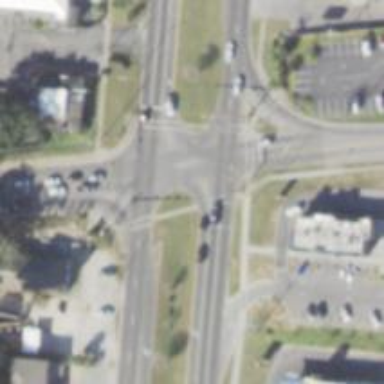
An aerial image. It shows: Marked road crossing.